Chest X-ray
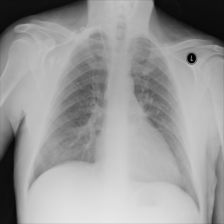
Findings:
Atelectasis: negative
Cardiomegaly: negative
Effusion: negative
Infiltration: positive
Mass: negative
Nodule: negative
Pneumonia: negative
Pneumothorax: negative
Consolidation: negative
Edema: negative
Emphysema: negative
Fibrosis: negative
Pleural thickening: negative
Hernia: negative